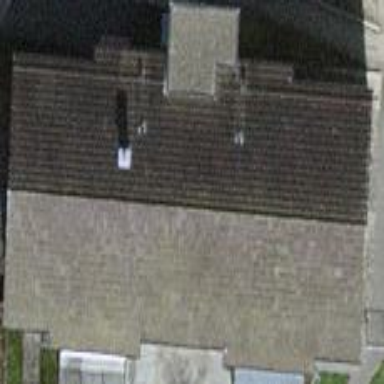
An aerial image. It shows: Residential building.